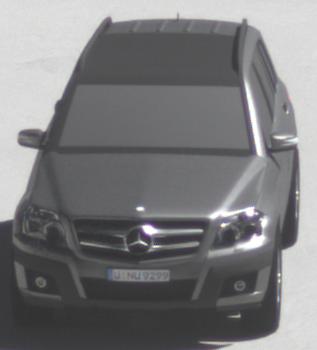
Make: Mercedes-Benz
Model: GLK 280
Detailed model: GLK-Class (204)
Model produced from: 2008/10
Model produced until: 2009/04
Doors: 5
Color: gray
Road condition: dry road
Daytime: midday
Contrast: high contrast